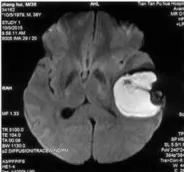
Preoperative brain CT and MRI images. (H) Axial view, diffusion weighted imaging (DWI). The mass appeared iso-hypodense on brain computed tomography (CT), short signal on T1-weighted magnetic resonance images (T1WI) and long signal on T2WI. It was not easy to make an accurate diagnosis before surgery.
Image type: radiology (mri)